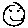
Label: smiley face